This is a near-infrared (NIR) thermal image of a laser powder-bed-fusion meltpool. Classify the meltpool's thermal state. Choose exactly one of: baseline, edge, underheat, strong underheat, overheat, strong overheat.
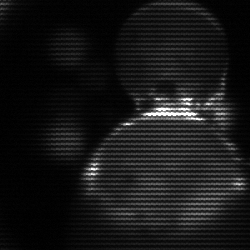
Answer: edge